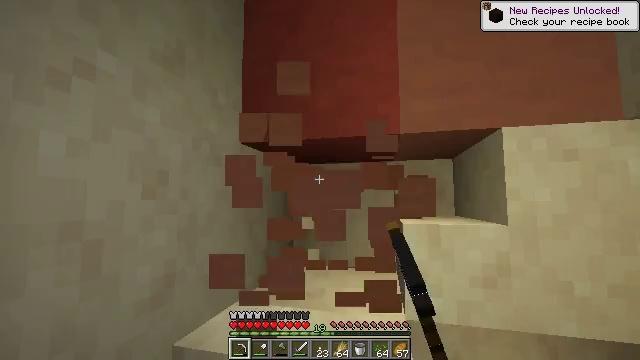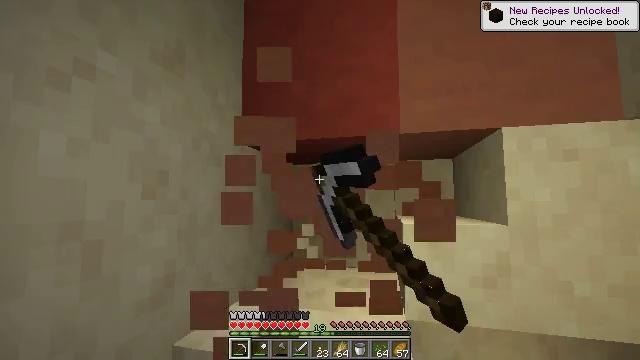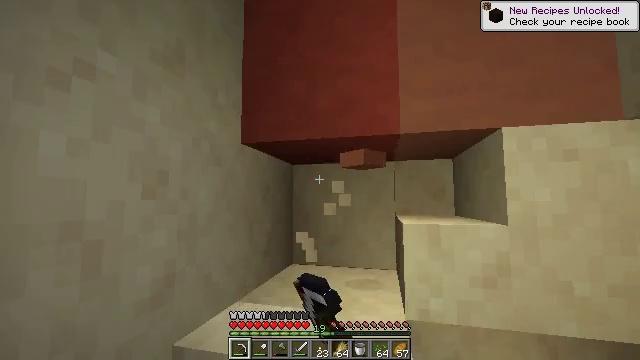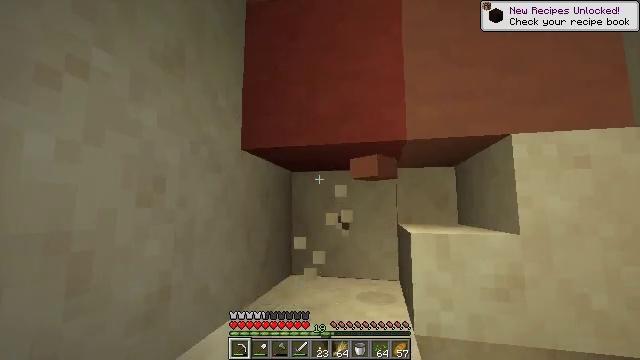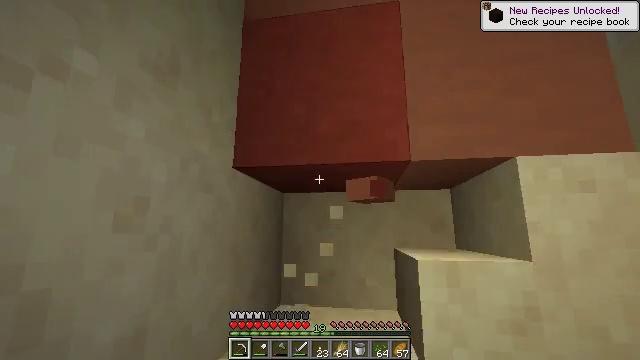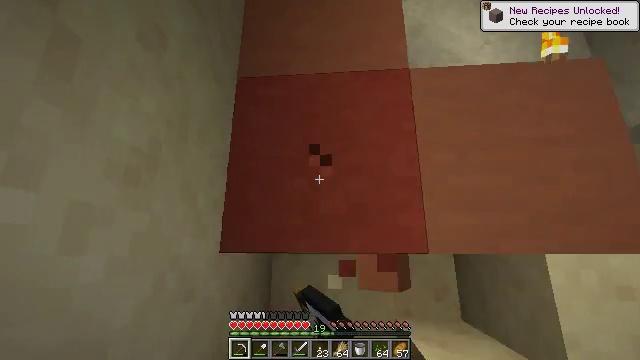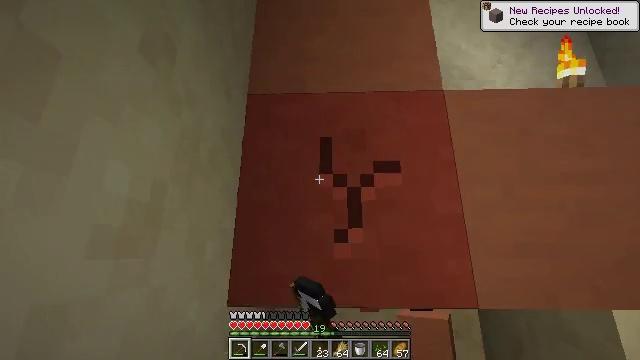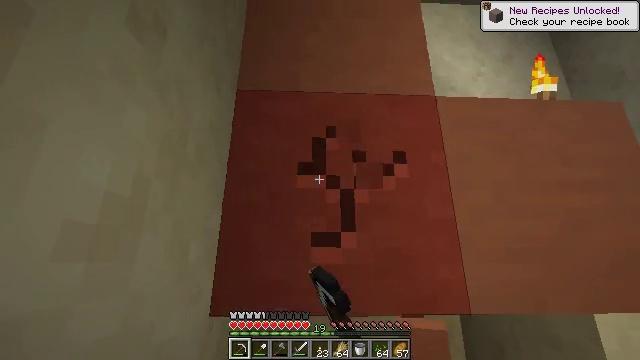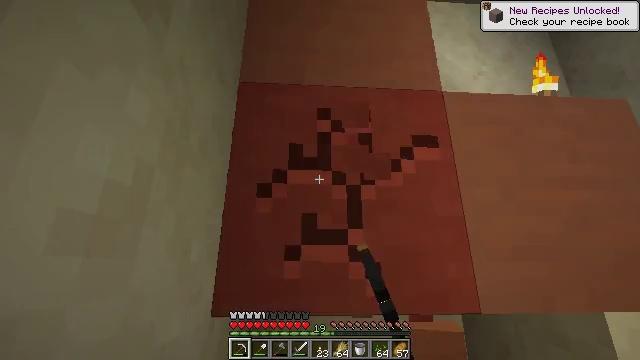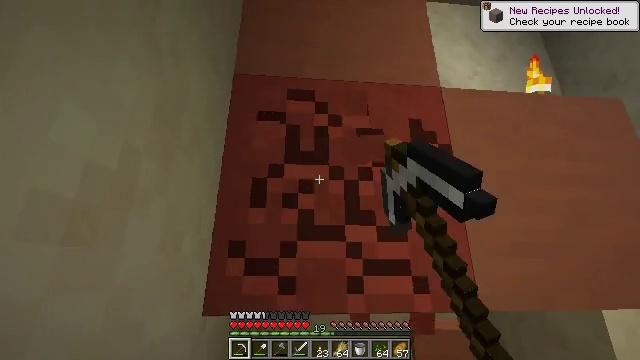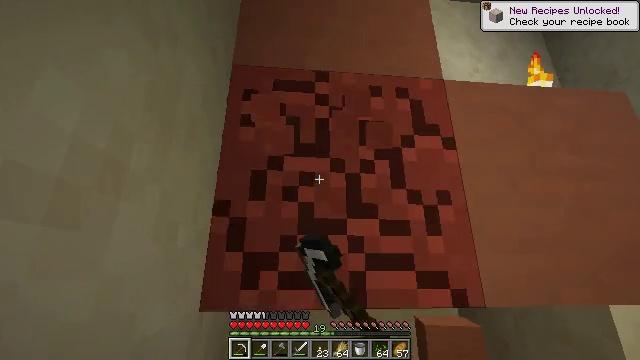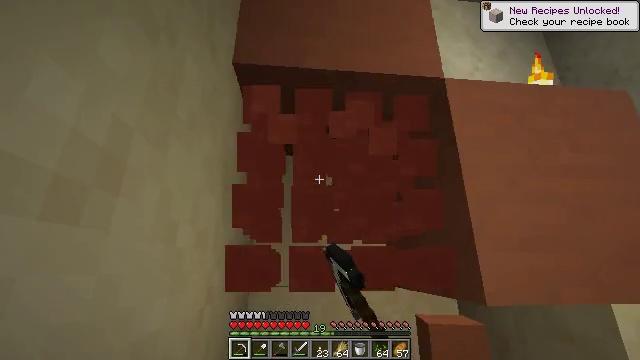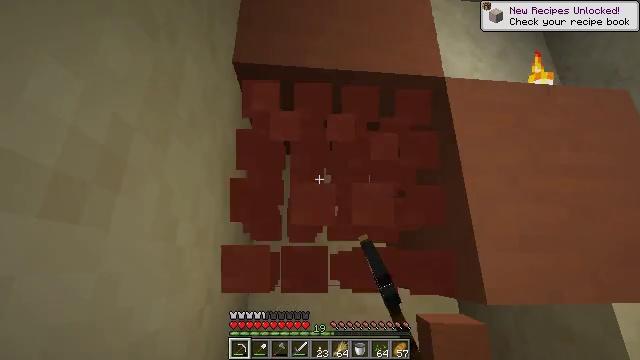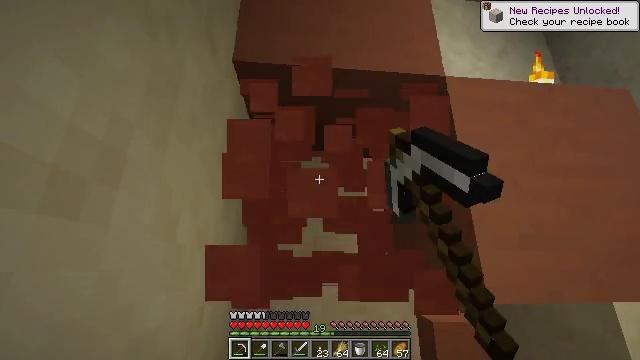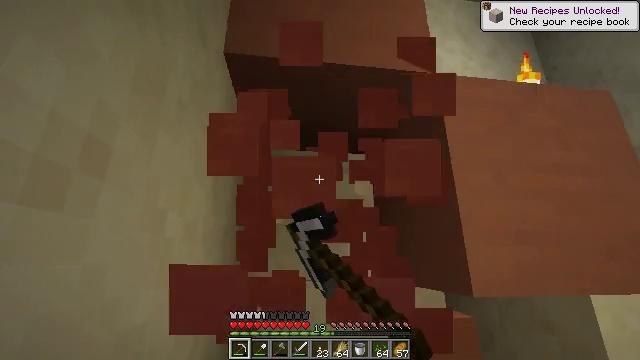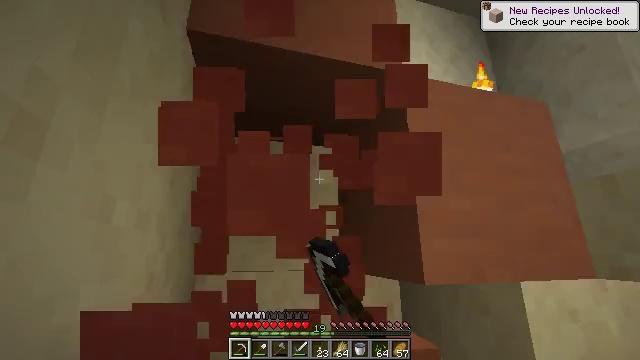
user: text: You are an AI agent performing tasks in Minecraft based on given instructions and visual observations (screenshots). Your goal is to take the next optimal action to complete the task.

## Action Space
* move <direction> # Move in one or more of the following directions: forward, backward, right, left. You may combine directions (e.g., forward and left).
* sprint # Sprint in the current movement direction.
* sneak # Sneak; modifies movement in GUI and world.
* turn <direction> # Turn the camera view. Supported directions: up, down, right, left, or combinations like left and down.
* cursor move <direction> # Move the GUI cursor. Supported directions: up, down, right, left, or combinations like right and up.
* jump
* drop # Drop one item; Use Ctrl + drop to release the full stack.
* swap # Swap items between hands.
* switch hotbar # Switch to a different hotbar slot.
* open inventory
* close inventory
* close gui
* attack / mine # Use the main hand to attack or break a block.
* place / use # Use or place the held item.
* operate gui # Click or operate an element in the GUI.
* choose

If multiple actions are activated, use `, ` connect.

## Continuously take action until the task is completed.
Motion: motion action
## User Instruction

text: Mine red terracotta from a structure.
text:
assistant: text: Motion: attack / mine
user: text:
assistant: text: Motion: attack / mine
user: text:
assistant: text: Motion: move forward and move left, turn right and up, attack / mine
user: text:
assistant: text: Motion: move forward and move left, turn right and up, attack / mine
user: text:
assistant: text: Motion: move forward and move left, turn right and up, attack / mine
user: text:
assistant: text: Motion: move forward and move left, turn right and up, attack / mine
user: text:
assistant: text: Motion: turn right and up, attack / mine
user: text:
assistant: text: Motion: turn right, attack / mine
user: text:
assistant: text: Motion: turn right, attack / mine
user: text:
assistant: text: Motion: attack / mine
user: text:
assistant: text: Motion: attack / mine
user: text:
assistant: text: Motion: attack / mine
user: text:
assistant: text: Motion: attack / mine
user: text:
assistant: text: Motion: turn right, attack / mine
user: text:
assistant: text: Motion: turn right and down, attack / mine
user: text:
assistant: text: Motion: attack / mine